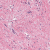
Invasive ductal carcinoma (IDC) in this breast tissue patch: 0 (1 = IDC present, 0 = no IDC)